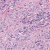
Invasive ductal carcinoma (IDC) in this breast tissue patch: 1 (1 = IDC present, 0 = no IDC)